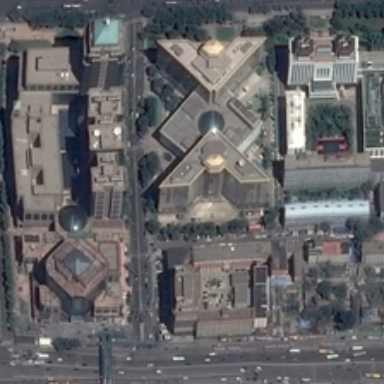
Some buildings and green trees are surrounded by three roads in a commercial area .